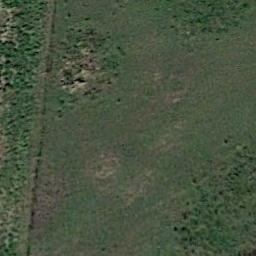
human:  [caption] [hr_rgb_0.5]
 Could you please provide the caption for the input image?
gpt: The entire image is dominated by grass .

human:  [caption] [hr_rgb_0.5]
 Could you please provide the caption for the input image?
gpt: A large dark green and light green mixed grass .

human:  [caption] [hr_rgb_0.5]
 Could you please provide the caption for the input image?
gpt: There is no grass in some parts of the meadow .

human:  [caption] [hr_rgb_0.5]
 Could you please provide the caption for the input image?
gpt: This meadow has dense grasses and some chaparrals .

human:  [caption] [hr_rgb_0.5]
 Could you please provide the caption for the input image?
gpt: There are some green bushes on the green meadow .